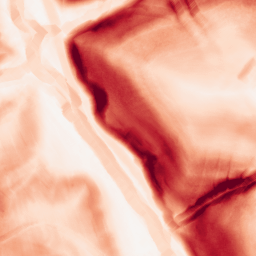
Category: morphological
Decomposition family: morphological_gradient
Decomposition parameters: size: 7
shape: diamond
Upsampling method: quartic
Upsampling parameters: scale: 8
Upsampling scale: 8